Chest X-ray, AP view. Patient: 20 years old, sex M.
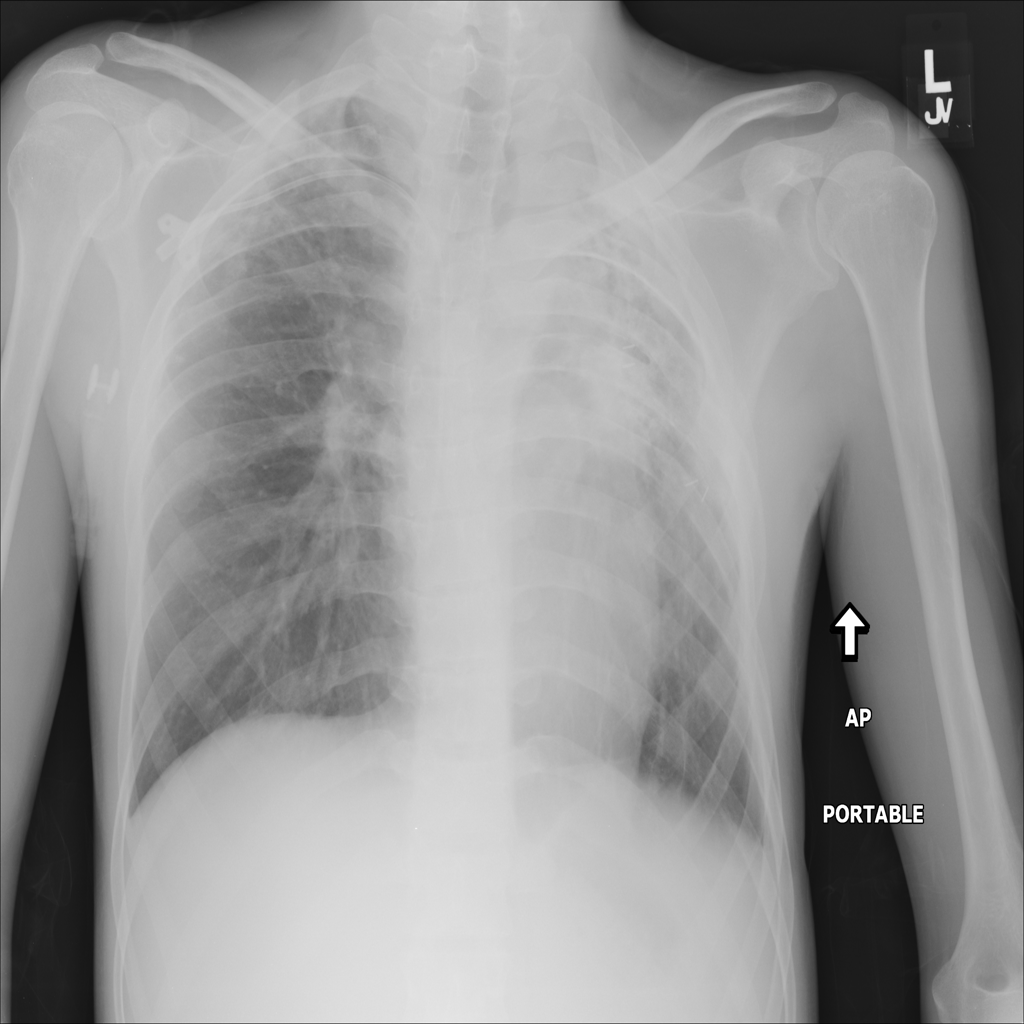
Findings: Consolidation, Fibrosis, Pleural_Thickening